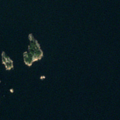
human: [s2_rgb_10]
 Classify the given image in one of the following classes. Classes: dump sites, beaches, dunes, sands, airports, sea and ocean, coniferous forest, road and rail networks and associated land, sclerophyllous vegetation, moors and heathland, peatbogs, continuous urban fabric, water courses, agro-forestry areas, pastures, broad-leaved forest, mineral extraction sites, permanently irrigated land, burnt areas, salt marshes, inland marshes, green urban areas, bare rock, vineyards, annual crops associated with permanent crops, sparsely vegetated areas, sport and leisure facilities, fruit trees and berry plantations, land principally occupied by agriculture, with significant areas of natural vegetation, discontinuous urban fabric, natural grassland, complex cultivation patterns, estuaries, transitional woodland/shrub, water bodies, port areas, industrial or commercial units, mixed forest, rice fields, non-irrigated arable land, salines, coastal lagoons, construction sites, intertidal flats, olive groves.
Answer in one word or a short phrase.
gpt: sea and ocean